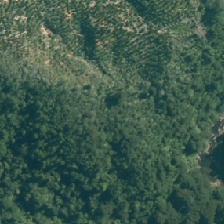
Land cover: broadleaved_indigenous_hardwood